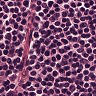
Metastatic tissue present: no